Interaction volume radius: 5 \u00c5
Interaction volume height: 30 \u00c5
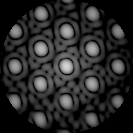
Disorder parameter: 0.03979